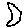
Label: moon